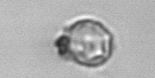
Label: Thalassiosira